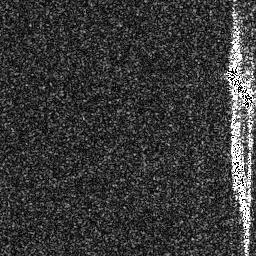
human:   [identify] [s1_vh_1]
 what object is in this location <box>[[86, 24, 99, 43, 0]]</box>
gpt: <ref>1 medium ship at the right</ref>